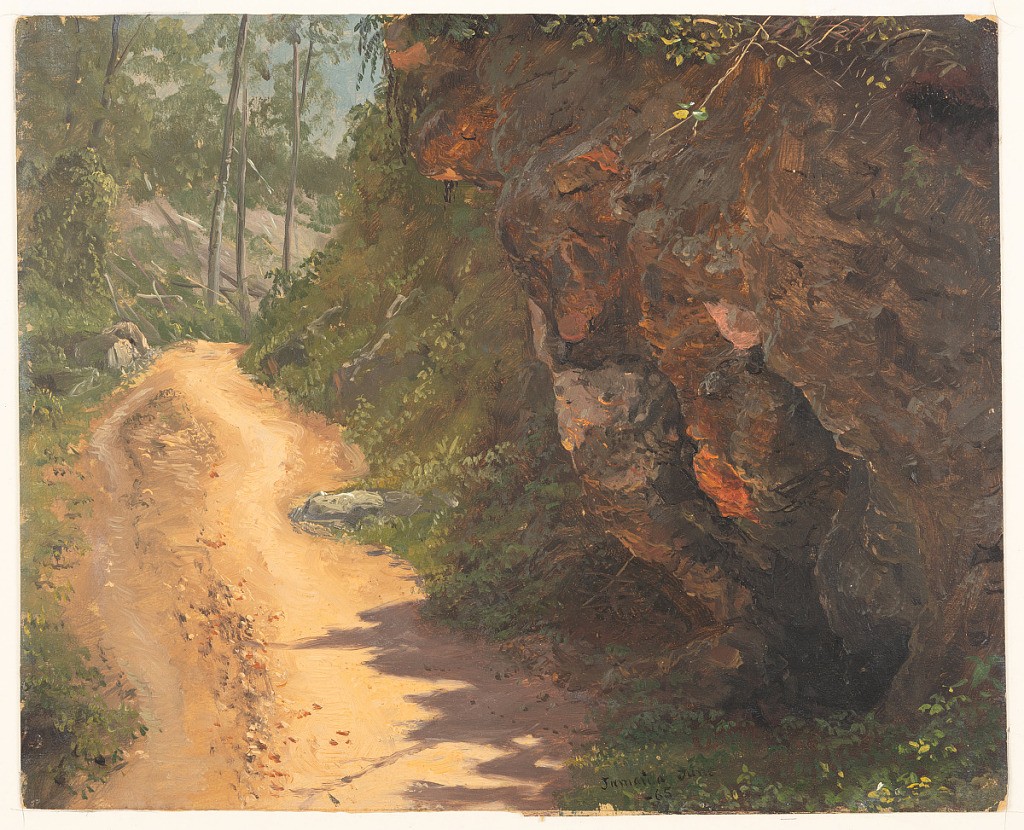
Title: Woodland Path, Jamaica
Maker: Frederic Edwin Church, American, 1826–1900
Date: June 1865
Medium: Brush and oil, graphite on paperboard
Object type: Drawing
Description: Landscape sketch of a dirt path in the Jamaican jungle. Rocky berm/cliffside dominates right portion of composition. At left, the clay path extends into the middle distance and curves to the right, behind a lush slope. Abundant green vegetation visible all around. Also serves as study of light effects--shadow of rocky berm clearly defined against well-illuminated path.